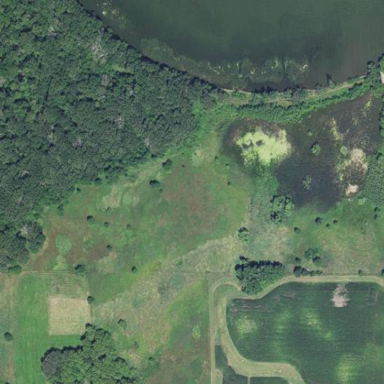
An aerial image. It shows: Marshy wetland area.